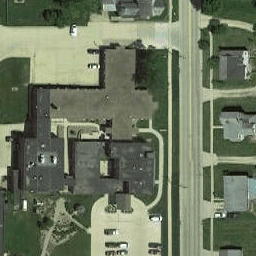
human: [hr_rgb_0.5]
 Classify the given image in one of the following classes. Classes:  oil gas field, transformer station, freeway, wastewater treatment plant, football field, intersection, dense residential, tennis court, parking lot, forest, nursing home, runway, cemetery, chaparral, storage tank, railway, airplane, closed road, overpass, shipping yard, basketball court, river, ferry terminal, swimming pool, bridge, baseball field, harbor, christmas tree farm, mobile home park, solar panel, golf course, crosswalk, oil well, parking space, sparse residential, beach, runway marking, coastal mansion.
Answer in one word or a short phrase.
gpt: nursing home